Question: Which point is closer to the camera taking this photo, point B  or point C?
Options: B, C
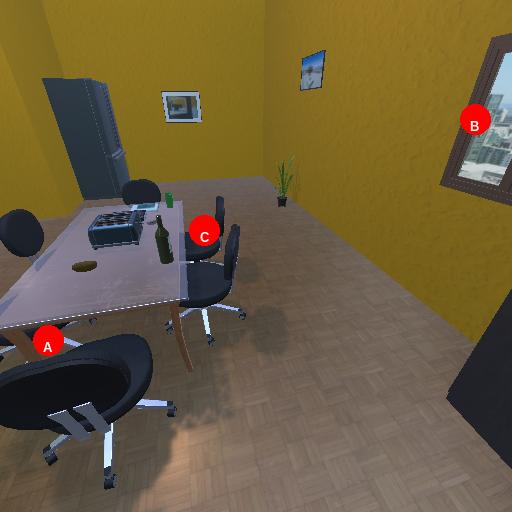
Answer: B